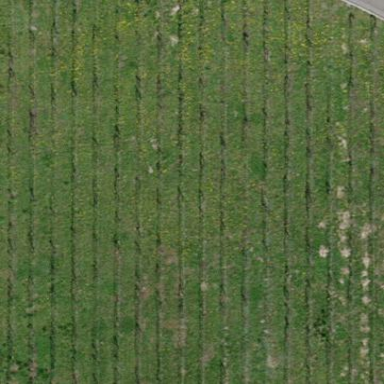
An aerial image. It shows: Beautiful vineyard in the countryside.